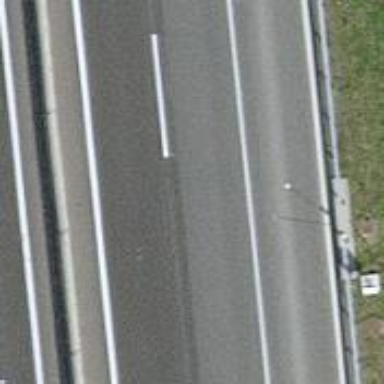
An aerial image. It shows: Asphalt motorway.